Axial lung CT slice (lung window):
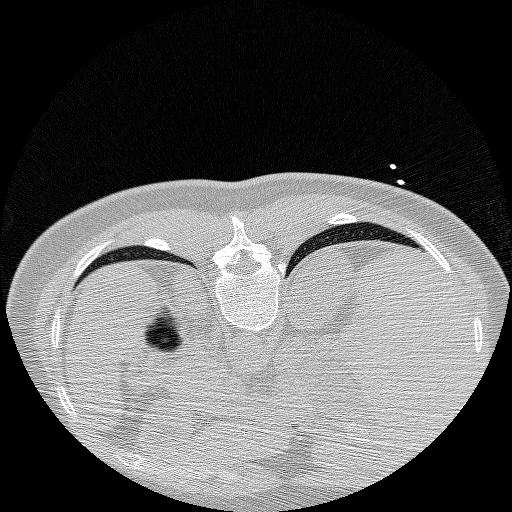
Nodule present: no